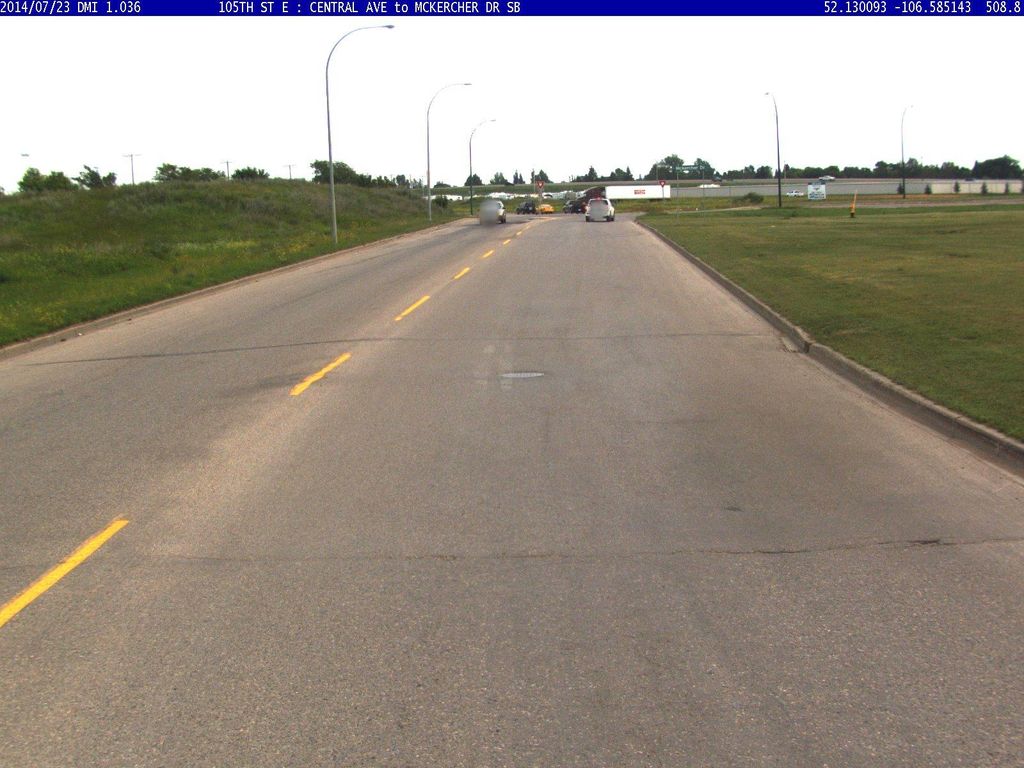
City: saskatoon